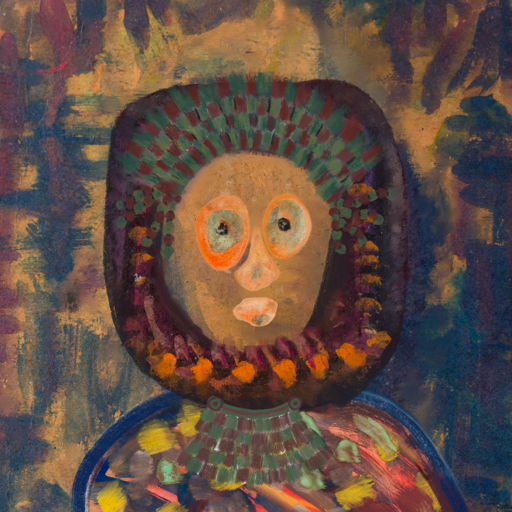
Background: InTheSun, Head And Neck Front: In_The_Sun, Face Front: Childish, Bust: Mother_And_Son_Mother, Hair Front: Doll, Head Accessory: After_Raid_Crown, Second Necklace: After_Raid, Necklace: Blank, Baby: Blank